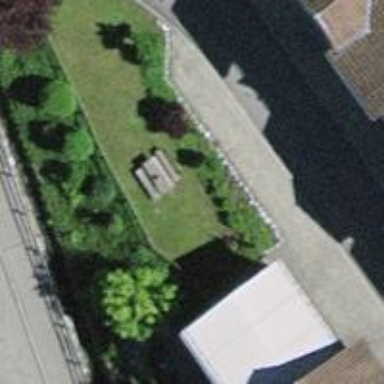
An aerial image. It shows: Picnic table located in leisure land area.